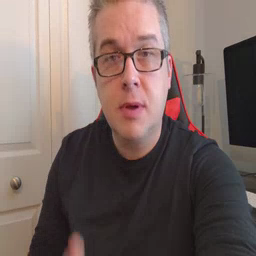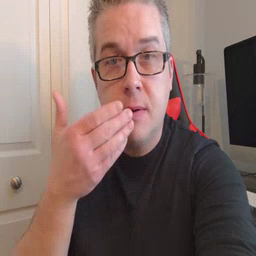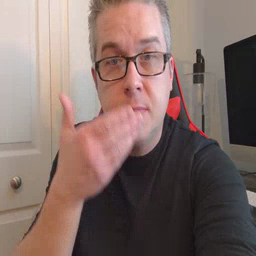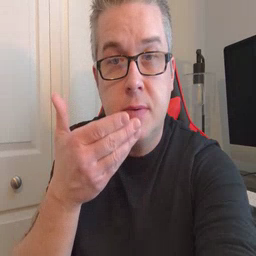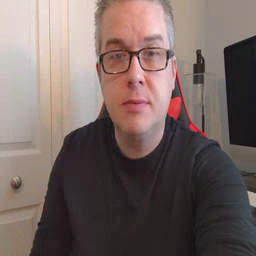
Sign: cereal